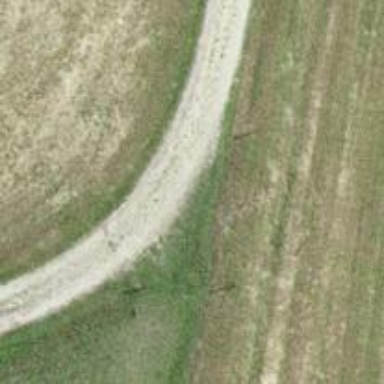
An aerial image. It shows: Unpaved track with grade3 track type.